Question: I am trying to connect to a sensor using network, the sensor's ip is '192.168.2.44' on port 3000;
'''
byte[] byteReadStream = null; // holds the data in byte buffer
IPEndPoint ipe = new IPEndPoint(IPAddress.Parse("192.168.2.44"), 3000);//listen on all local addresses and 8888 port
TcpListener tcpl = new TcpListener(ipe);
while (true)
{
//infinite loop
tcpl.Start(); // block application until data and connection
TcpClient tcpc = tcpl.AcceptTcpClient();
byteReadStream = new byte[tcpc.Available]; //allocate space
tcpc.GetStream().Read(byteReadStream, 0, tcpc.Available);
Console.WriteLine(Encoding.Default.GetString(byteReadStream) + "
");
}
'''

But when I run this code, I get this error:
> The requested address is not valid in its context
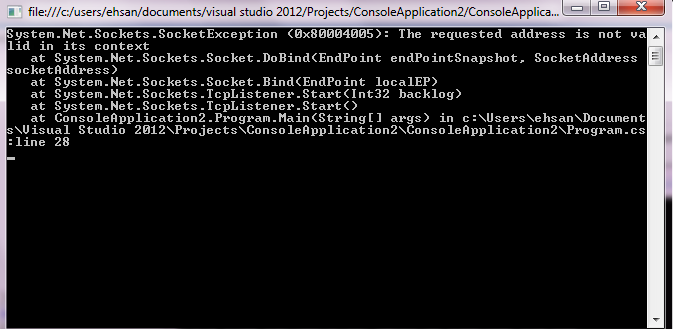
Answer: Use 'IPAddress.Any' to listen. This seems to be your goal:
'''
//listen on all local addresses
'''
The listening address you have specified is invalid for some reason. There is no need to specify a numeric address.